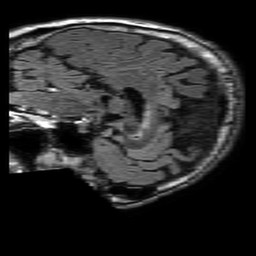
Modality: FLAIR
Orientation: sagittal
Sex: male
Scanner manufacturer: philips
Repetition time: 11 s
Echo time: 0.125 s